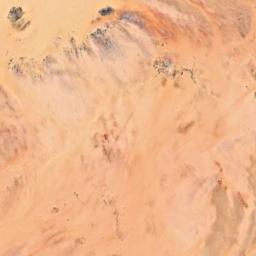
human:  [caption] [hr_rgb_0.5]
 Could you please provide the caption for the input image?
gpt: There is a small patch of vegetation on the edge of the desert .

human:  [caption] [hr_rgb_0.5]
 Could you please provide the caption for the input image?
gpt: The desert is full of yellow sand .

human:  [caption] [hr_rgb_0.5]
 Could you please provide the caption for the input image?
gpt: The desert has orange sand and some decayed rocks .

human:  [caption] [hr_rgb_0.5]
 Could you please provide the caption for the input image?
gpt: This is a yellow desert with wavy stripes with some white rocks .

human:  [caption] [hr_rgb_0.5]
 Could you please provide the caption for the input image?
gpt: An orange desert covered with sand and some bare land .